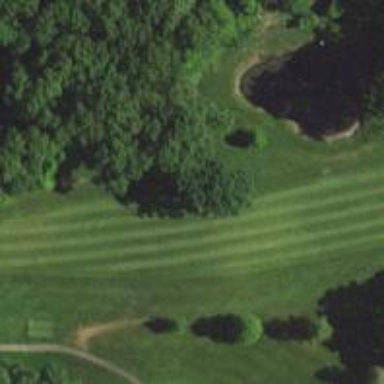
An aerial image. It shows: Golf hole.